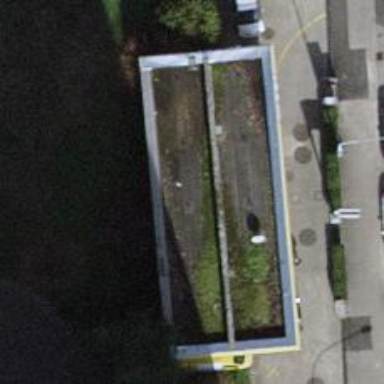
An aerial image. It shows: Fuel station.